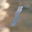
Label: 1